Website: lowes
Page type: receipt
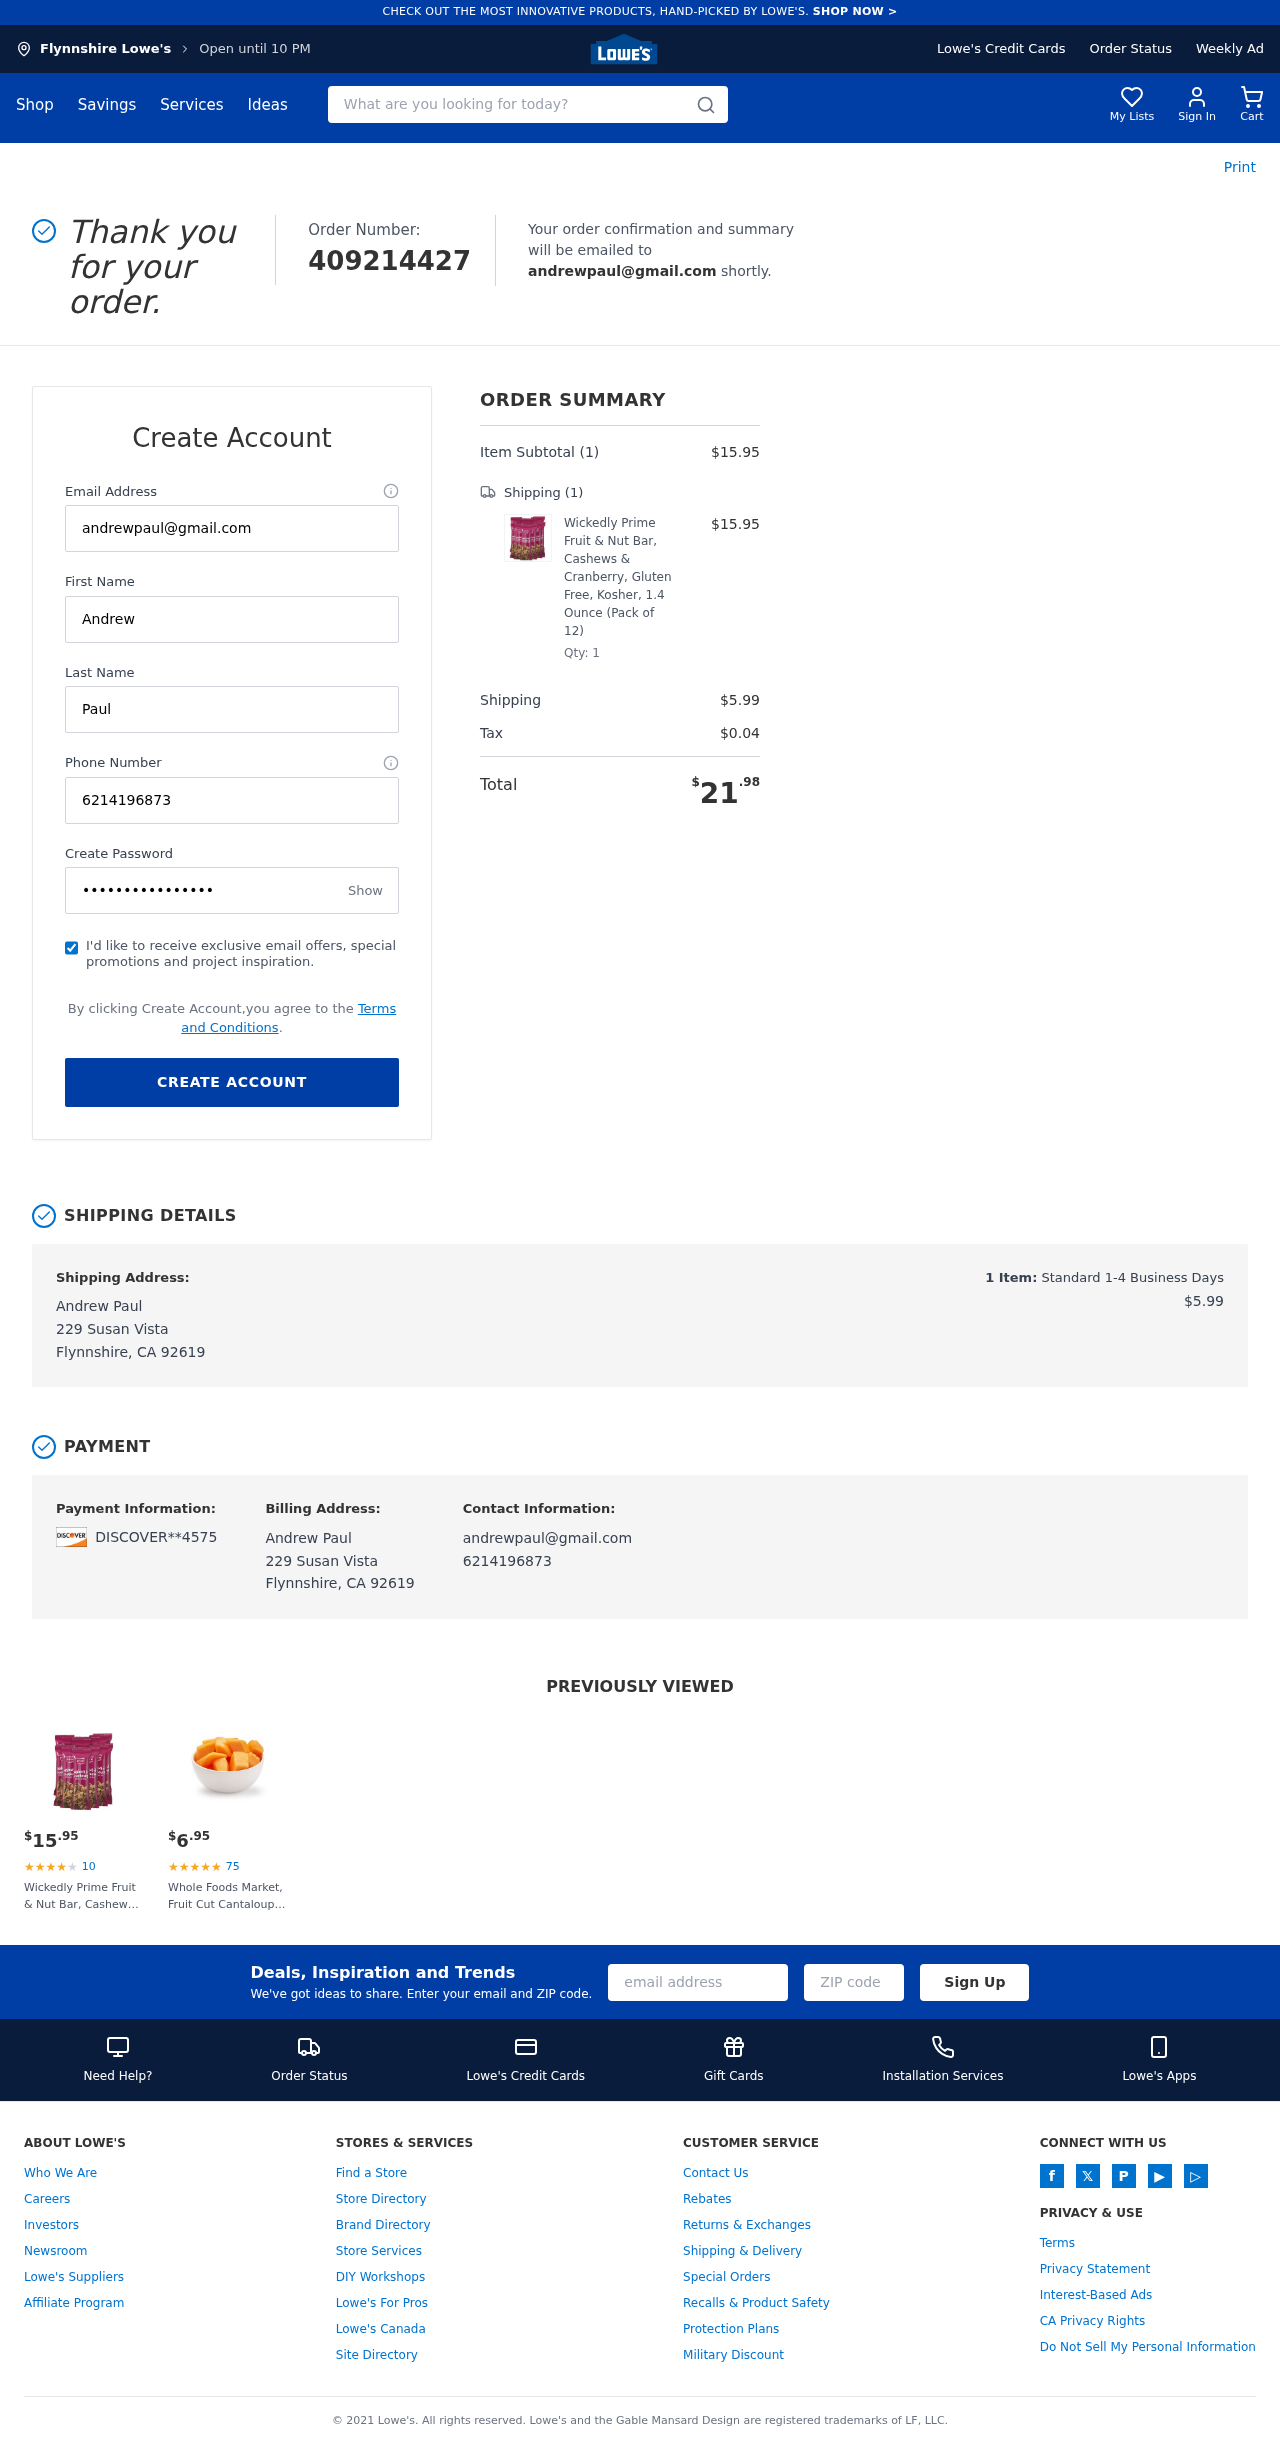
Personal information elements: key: PII_CARD_LAST4
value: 4575
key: PII_CARD_TYPE
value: DISCOVER
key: PII_CITY
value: Flynnshire
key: PII_EMAIL
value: andrewpaul@gmail.com
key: PII_FULLNAME
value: Andrew Paul
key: PII_PHONE
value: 6214196873
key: PII_STREET
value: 229 Susan Vista
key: PII_FIRSTNAME
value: Andrew
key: PII_LASTNAME
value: Paul
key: PII_CITY_STATE_ZIP
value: Flynnshire, CA 92619
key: PII_FULLNAME2
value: Andrew Paul
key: PII_FULLNAME3
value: Andrew Paul
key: PII_FIRSTNAME2
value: Andrew
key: PII_FIRSTNAME3
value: Andrew
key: PII_LASTNAME2
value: Paul
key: PII_LASTNAME3
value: Paul
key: PII_FIRSTNAME_DERIVED
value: Andrew
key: PII_LASTNAME_DERIVED
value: Paul
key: PII_FULLNAME_DERIVED
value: Andrew Paul
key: PII_NAME_FULL_DERIVED
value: Andrew Paul
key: PII_GIFT_FIRSTNAME
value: Susan
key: PII_POSTCODE
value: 92619
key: PII_STATE_ABBR
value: CA
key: PII_POSTCODE_FULL
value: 92619
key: PII_CITY_STATE
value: Flynnshire, CA
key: PII_POSTCODE_NUMERIC
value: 92619
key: PII_EMAIL2
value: andrewpaul@gmail.com
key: PII_EMAIL3
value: andrewpaul@gmail.com
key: PII_PHONE_LINE
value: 6873
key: PII_PHONE_SUFFIX
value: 6873
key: PII_PHONE2
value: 6214196873
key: PII_PHONE3
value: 6214196873
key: PII_PHONE_NUMERIC
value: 6214196873
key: PII_PHONE_LINE_NUMERIC
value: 6873
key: PII_PHONE_SUFFIX_NUMERIC
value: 6873
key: PII_PHONE2_NUMERIC
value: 6214196873
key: PII_PHONE3_NUMERIC
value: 6214196873
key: PII_PHONE_DIGITS
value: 6214196873
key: PII_PHONE_LAST4
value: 6873
Product elements: key: PRODUCT1_NAME
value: Wickedly Prime Fruit & Nut Bar, Cashews & Cranberry, Gluten Free, Kosher, 1.4 Ounce (Pack of 12)
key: PRODUCT1_PRICE
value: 15.95
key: PRODUCT1_QUANTITY
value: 1
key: PRODUCT2_NAME
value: Whole Foods Market, Fruit Cut Cantaloupe Chunks Conventional, 10 Ounce
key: PRODUCT2_NUM_RATINGS
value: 75
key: PRODUCT2_PRICE
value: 6.95
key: PRODUCT1_PRICE2
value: $15.95
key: PRODUCT1_RATING2
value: ★
★
★
★
★
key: PRODUCT1_NUM_RATINGS2
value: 10
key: PRODUCT1_NAME2
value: Wickedly Prime Fruit & Nut Bar, Cashews & Cranberry, Gluten Free, Kosher, 1.4 Ounce (Pack of 12)
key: PRODUCT2_RATING
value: ★
★
★
★
★
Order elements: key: ORDER_ID
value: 409214427
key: ORDER_NUM_ITEMS
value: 1
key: ORDER_SUBTOTAL
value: $15.95
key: ORDER_NUM_ITEMS2
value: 1
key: ORDER_SHIPPING_COST
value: $5.99
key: ORDER_TAX
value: $0.04
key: ORDER_TOTAL
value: $21.98
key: ORDER_NUM_ITEMS3
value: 1
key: ORDER_SHIPPING_COST2
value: $5.99
Search elements: key: HEADER_SEARCH
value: What are you looking for today?